Interaction volume radius: 5 \u00c5
Interaction volume height: 15 \u00c5
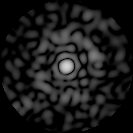
Disorder parameter: 0.797